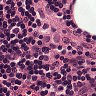
Metastatic tissue present: no